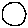
Label: circle